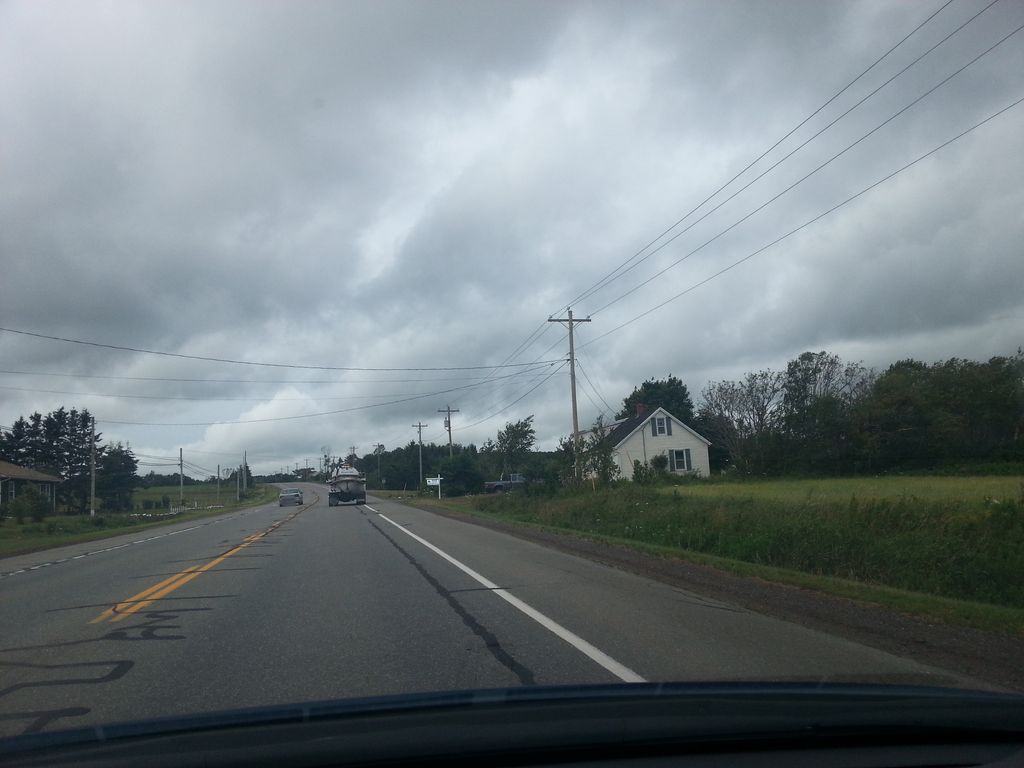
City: charlottetown